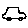
Label: car